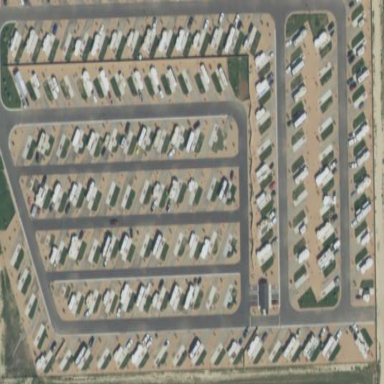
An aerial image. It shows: Caravan site with sanitary dump station for travelers.